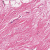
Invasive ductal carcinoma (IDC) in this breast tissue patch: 0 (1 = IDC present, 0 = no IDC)